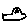
Label: car